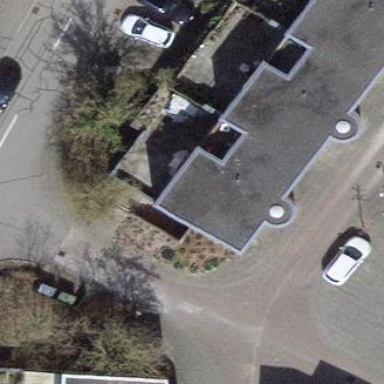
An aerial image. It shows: Simple and straightforward house.